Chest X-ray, AP view. Patient: 56 years old, sex F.
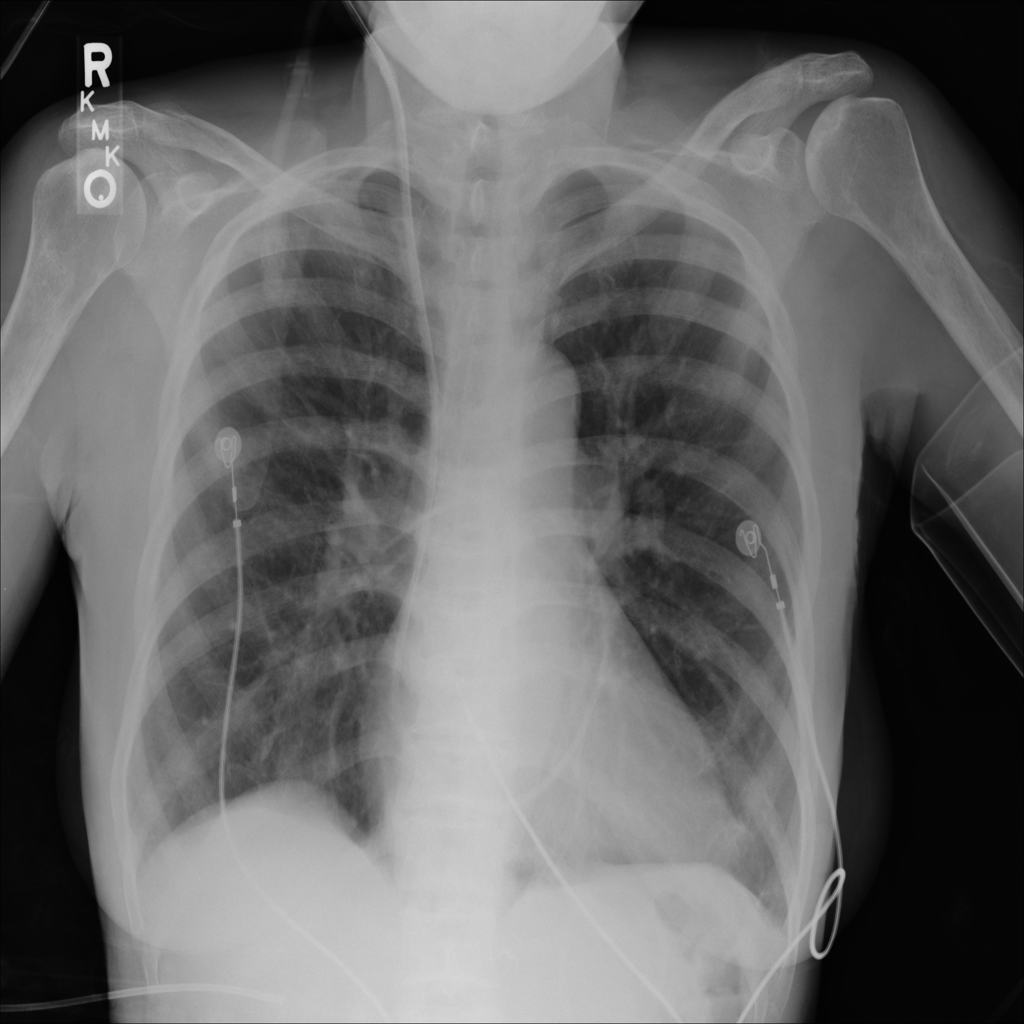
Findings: No Finding